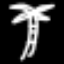
Label: palm tree